Aerial crown-view tile of a tropical tree (Barro Colorado Island, Panama), acquired 20250317:
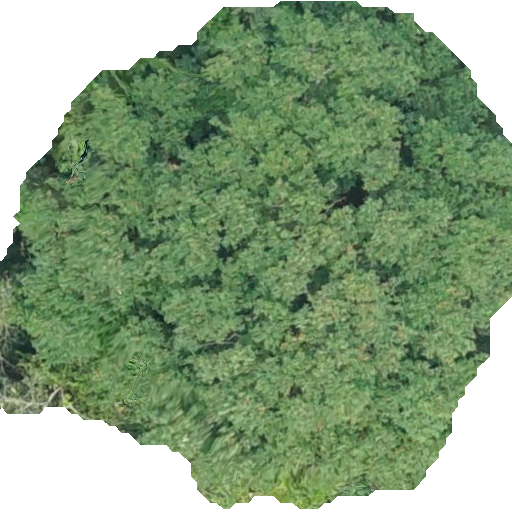
Species: Hieronyma alchorneoides
GBIF accepted scientific name: Hieronyma alchorneoides
Crown area: 310.409 m²